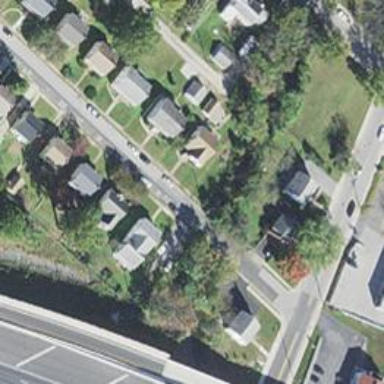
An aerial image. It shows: Residential road with asphalt surface that goes over slab bridge.